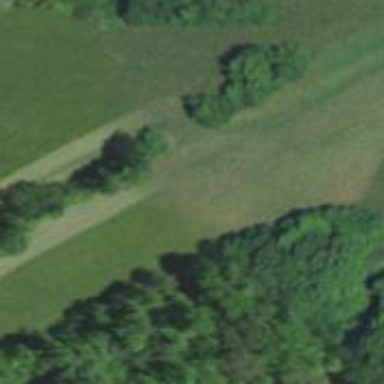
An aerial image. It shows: Hunting stand.